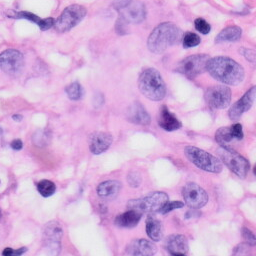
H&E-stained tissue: Skin